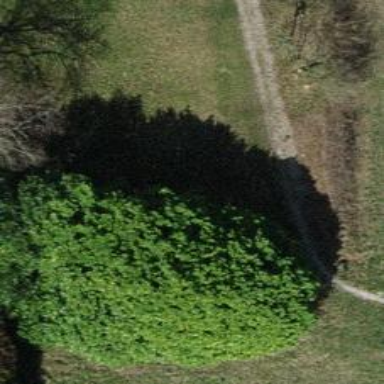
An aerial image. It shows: Compacted path.